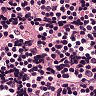
Metastatic tissue present: no